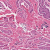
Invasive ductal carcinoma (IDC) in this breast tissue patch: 0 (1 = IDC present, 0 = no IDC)